Current action and preconditions to check: path_clear

Your task: For each precondition in the list above, predict whether it will hold at this action.

Consider the current scene as observed from the mobile robot's camera, and analyze the predicted future states of all dynamic agents (e.g., people, animals, vehicles, or any moving entities) within the NEXT SECOND.

IMPORTANT: Only answer "very likely" if you are absolutely certain—based on strong, clear evidence—that a dynamic agent will violate the precondition in the predicted future state. Do NOT answer "very likely" for unlikely, ambiguous, or low-probability risks.

Ask yourself for each precondition: Is there a high probability, with clear and convincing evidence, that the predicted future states of any dynamic agent will interfere with the predicted future state of the currently executing action within the NEXT SECOND, causing that precondition to fail?

Assess the risk level based on these predictions. Use "likely" or "very likely" if motions create a clear risk of interference.

Use "neutral" or "improbable" if agents are nearby but their predicted paths are clearly diverging or non-conflicting.

Failure Risk Categories: "very improbable", "improbable", "neutral", "likely", "very likely"

Answer Format: Output ONLY the probability_of_failure value from these categories: "very improbable", "improbable", "neutral", "likely", "very likely"

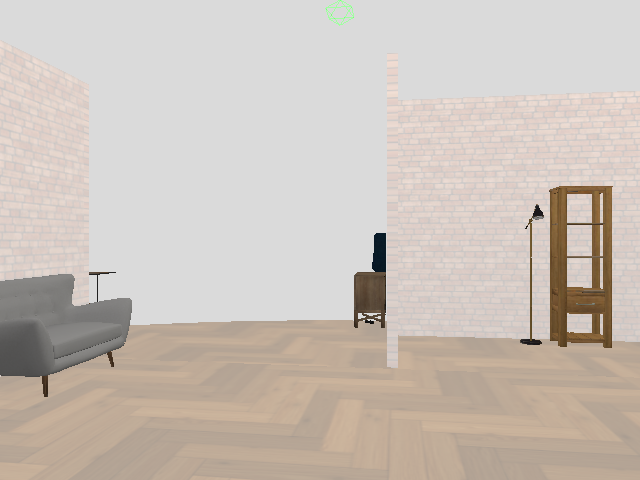

Answer: very improbable